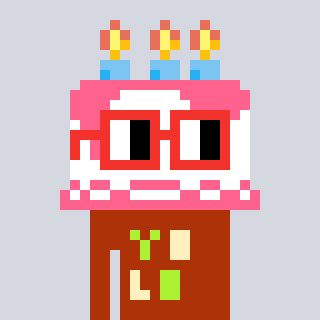
a pixel art character with square red glasses, a cake-shaped head and a hotbrown-colored body on a cool background